Question: I have a '<ul>' that is a flex-box and a bunch of '<li>'s in it which are the flex-items.
I am trying to get the '<li>' to have a flexible width, that stays between two sizes using min-width and max-width. It works great as long as they are on the same line. However, when they wrap, the '<li>' s on the new line use as much space as they can. Which means they are small on the first line, and big on the second line when there are just a few of them.
Is there a way to tell flexbox to keep the items the width after wrapping, while keeping the flexible width?

My code looks like this:
'''
<ul>
<li>
<figure>
<img src="http://placekitten.com/g/250/250">
</figure>
</li>
<li>
<figure>
<img src="http://placekitten.com/g/100/100">
</figure>
</li>
<!-- ... -->
</ul>
'''
And the CSS:
'''
ul {
display: flex;
flex-wrap: wrap;
}
li {
min-width: 40px;
max-width: 100px;
flex: 1 0 0;
}
'''
<URL>, resize your window to see it wrap.
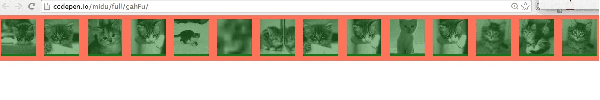
Answer: # TL;DR
This is not something I'd call a per se, but it's a rather elegant workaround that only uses media queries, and more importantly !
## Mixin (SCSS):
'''
@mixin flex-wrap-fix($flex-basis, $max-viewport-width: 2000px) {
flex-grow: 1;
flex-basis: $flex-basis;
max-width: 100%;
$multiplier: 1;
$current-width: 0px;
@while $current-width < $max-viewport-width {
$current-width: $current-width + $flex-basis;
$multiplier: $multiplier + 1;
@media(min-width: $flex-basis * $multiplier) {
max-width: percentage(1/$multiplier);
}
}
}
'''
## Usage:
Apply the mixin to your flex item:
'''
.flex-item {
@include flex-wrap-fix(100px)
}
'''
## Update:
The above mixin should do the trick, as long as you your flex container width matches your viewport size, as is the case in OP's example. Media queries won't help you otherwise, because they're always based on the viewport width. However, you could use the <URL> library and its element queries instead of browser media queries. Here's a mixin that you can apply to the flex :
'''
@mixin flex-container-wrap-items($flex-basis, $max-expected-width: 2000px) {
display: flex;
flex-wrap: wrap;
> * {
max-width: 100%;
flex-grow: 1;
flex-basis: $flex-basis;
}
$multiplier: 1;
$current-width: 0px;
@while $current-width < $max-expected-width {
$current-width: $current-width + $flex-basis;
$multiplier: $multiplier + 1;
&[min-width~="#{$flex-basis * $multiplier}"] > * {
max-width: percentage(1/$multiplier);
}
}
}
'''
---
# Explanation:
Let's say, as per the OP's example, we want each item to have a maximum width of '100px', so we know that for a browser width of '100px' we can fit one item per row, and so on:
'''
| Viewport Width | Max Item Count Per Row | Item Width (min-max) |
|----------------|------------------------|----------------------|
| <= 100 | 1 | 0px - 100px |
| <= 200 | 2 | 50px - 100px |
| <= 300 | 3 | 50px - 100px |
| <= 400 | 4 | 50px - 100px |
| <= 500 | 5 | 50px - 100px |
| <= 600 | 6 | 50px - 100px |
'''
We can write media queries to create the following rules:
'''
| Viewport Width | Max Item Count Per Row | Item Max Width | Calculation |
|------------------------------------------------------------------------|
| <= 100px | 1 | 100% | (100/1) |
| <= 200px | 2 | 50% | (100/2) |
| <= 300px | 3 | 33.33333% | (100/3) |
| <= 400px | 4 | 25% | (100/4) |
| <= 500px | 5 | 20% | (100/5) |
| <= 600px | 6 | 16.66666% | (100/6) |
'''
Like this:
'''
li {
flex: 1 0 0
max-width: 100%;
}
@media(min-width: 200px) {
li { max-width: 50%; }
}
@media(min-width: 300px) {
li { max-width: 33.33333%; }
}
@media(min-width: 400px) {
li { max-width: 25%; }
}
@media(min-width: 500px) {
li { max-width: 20%; }
}
@media(min-width: 600px) {
li { max-width: 16.66666%; }
}
'''
Of course, that's repetitive, but most likely you're using some sort of preprocessor, which can take care of the repetitiveness for you. That's precisely what the mixin in the above section does.
All we have to do now is to specify '100px' as our 'flex-basis', and the maximum browser window width (defaults to '2000px') to create the media queries for:
'''
@include flex-wrap-fix(100px)
'''
# Example
Finally, a forked version of the original CodePen example with the desired output, using the above mixin:
<URL>
<URL>